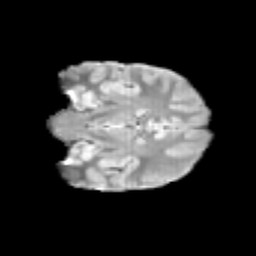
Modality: T2w
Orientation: coronal
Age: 13
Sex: female
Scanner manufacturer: siemens
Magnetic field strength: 3 T
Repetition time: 3.8 s
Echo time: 0.07 s